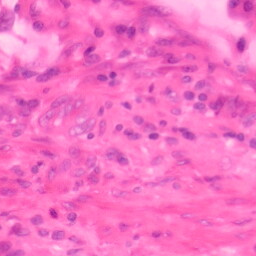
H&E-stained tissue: Colon